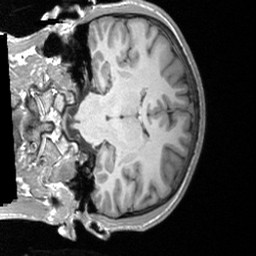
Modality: T1w
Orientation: coronal
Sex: male
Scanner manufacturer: siemens
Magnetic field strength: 3 T
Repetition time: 1.9 s
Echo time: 0.00226 s